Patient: sex M, age 49
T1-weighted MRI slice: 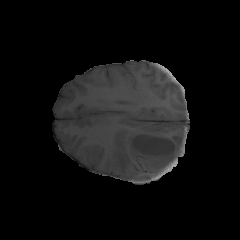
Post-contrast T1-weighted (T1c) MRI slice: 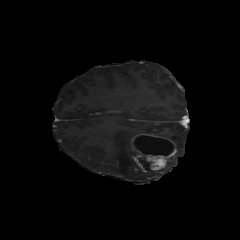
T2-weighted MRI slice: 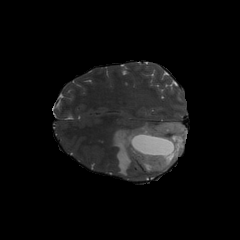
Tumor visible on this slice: yes
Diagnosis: Astrocytoma, IDH-mutant
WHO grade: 4